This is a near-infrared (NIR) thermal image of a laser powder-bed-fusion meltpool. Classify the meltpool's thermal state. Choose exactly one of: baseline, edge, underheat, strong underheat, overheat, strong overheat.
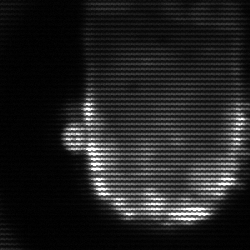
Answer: baseline